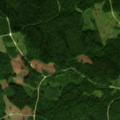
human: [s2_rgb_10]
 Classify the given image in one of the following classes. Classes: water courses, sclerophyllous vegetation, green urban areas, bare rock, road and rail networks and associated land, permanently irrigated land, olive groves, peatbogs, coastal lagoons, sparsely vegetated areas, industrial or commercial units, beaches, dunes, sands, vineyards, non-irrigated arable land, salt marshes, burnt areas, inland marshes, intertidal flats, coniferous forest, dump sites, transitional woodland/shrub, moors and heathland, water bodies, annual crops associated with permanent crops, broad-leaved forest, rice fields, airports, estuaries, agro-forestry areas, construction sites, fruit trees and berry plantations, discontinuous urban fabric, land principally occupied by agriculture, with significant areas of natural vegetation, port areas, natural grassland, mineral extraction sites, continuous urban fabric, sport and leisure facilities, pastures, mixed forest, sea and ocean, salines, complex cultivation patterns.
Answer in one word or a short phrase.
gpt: coniferous forest, mixed forest, transitional woodland/shrub